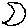
Label: moon